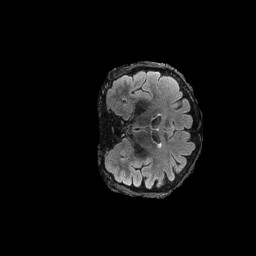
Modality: FLAIR
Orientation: coronal
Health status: ill
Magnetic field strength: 3 T